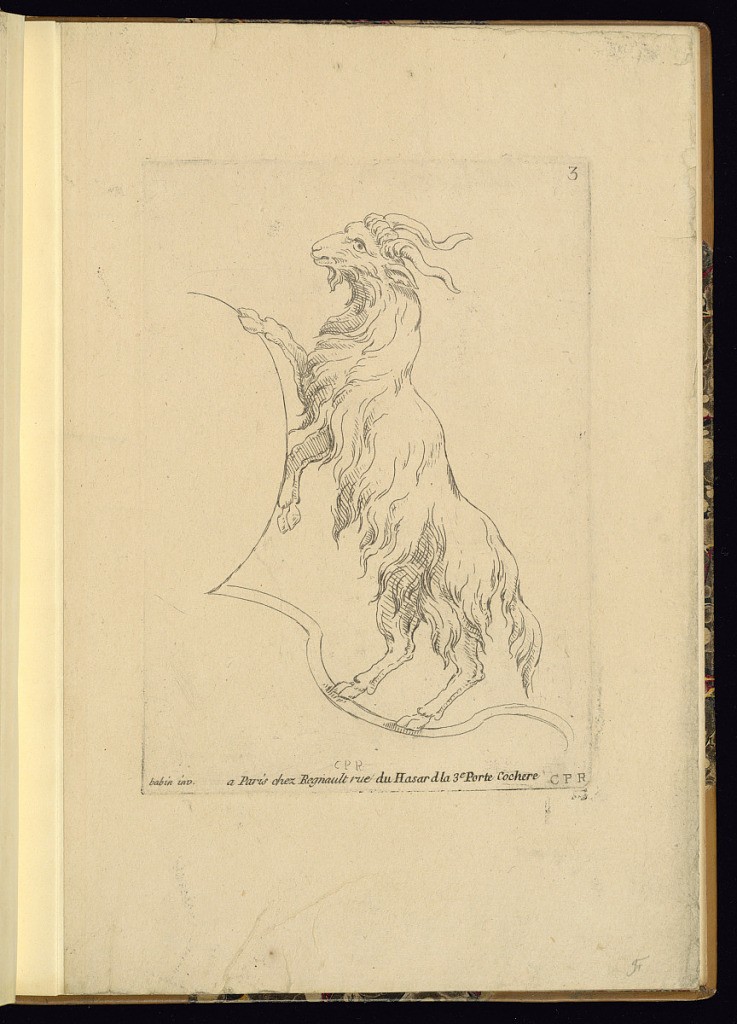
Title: Metalwork Design
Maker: Babin, French, ca. 1750
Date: ca. 1780
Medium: Etching on paper
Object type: Print
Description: Design for ironwork/ metalwork - a horned sheep or ram supporting a blank coat of arms. The plate is numbered and signed.